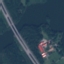
Label: Highway